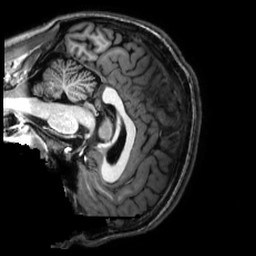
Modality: T1w
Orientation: sagittal
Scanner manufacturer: philips
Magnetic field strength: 3 T
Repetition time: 0.0096 s
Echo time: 0.0046 s